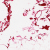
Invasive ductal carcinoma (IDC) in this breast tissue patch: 0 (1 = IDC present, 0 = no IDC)